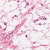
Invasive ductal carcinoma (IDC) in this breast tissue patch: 0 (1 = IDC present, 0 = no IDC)